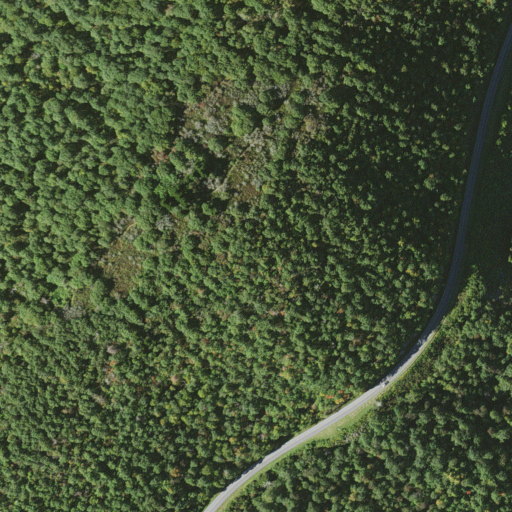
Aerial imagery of mountain in North Carolina named Big Bald containing deciduous forest, mixed forest, and open development